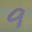
Label: 9